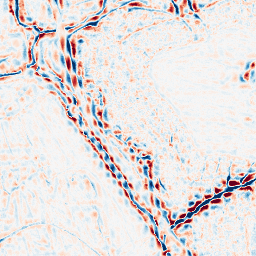
Category: wavelet
Decomposition family: wavelet_biorthogonal
Decomposition parameters: wavelet: bior3.5
level: 3
Upsampling method: bspline
Upsampling parameters: scale: 8
Upsampling scale: 8